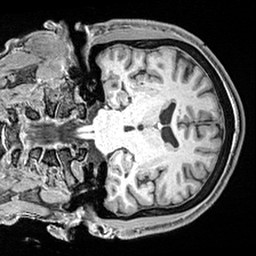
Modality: T1w
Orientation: coronal
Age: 58
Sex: male
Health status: healthy
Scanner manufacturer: siemens
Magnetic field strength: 3 T
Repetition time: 2.4 s
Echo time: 0.00217 s